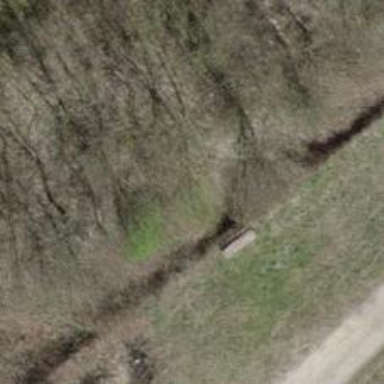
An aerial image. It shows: Bench.